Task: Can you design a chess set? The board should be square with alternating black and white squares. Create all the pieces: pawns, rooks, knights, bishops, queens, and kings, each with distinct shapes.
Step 4015:
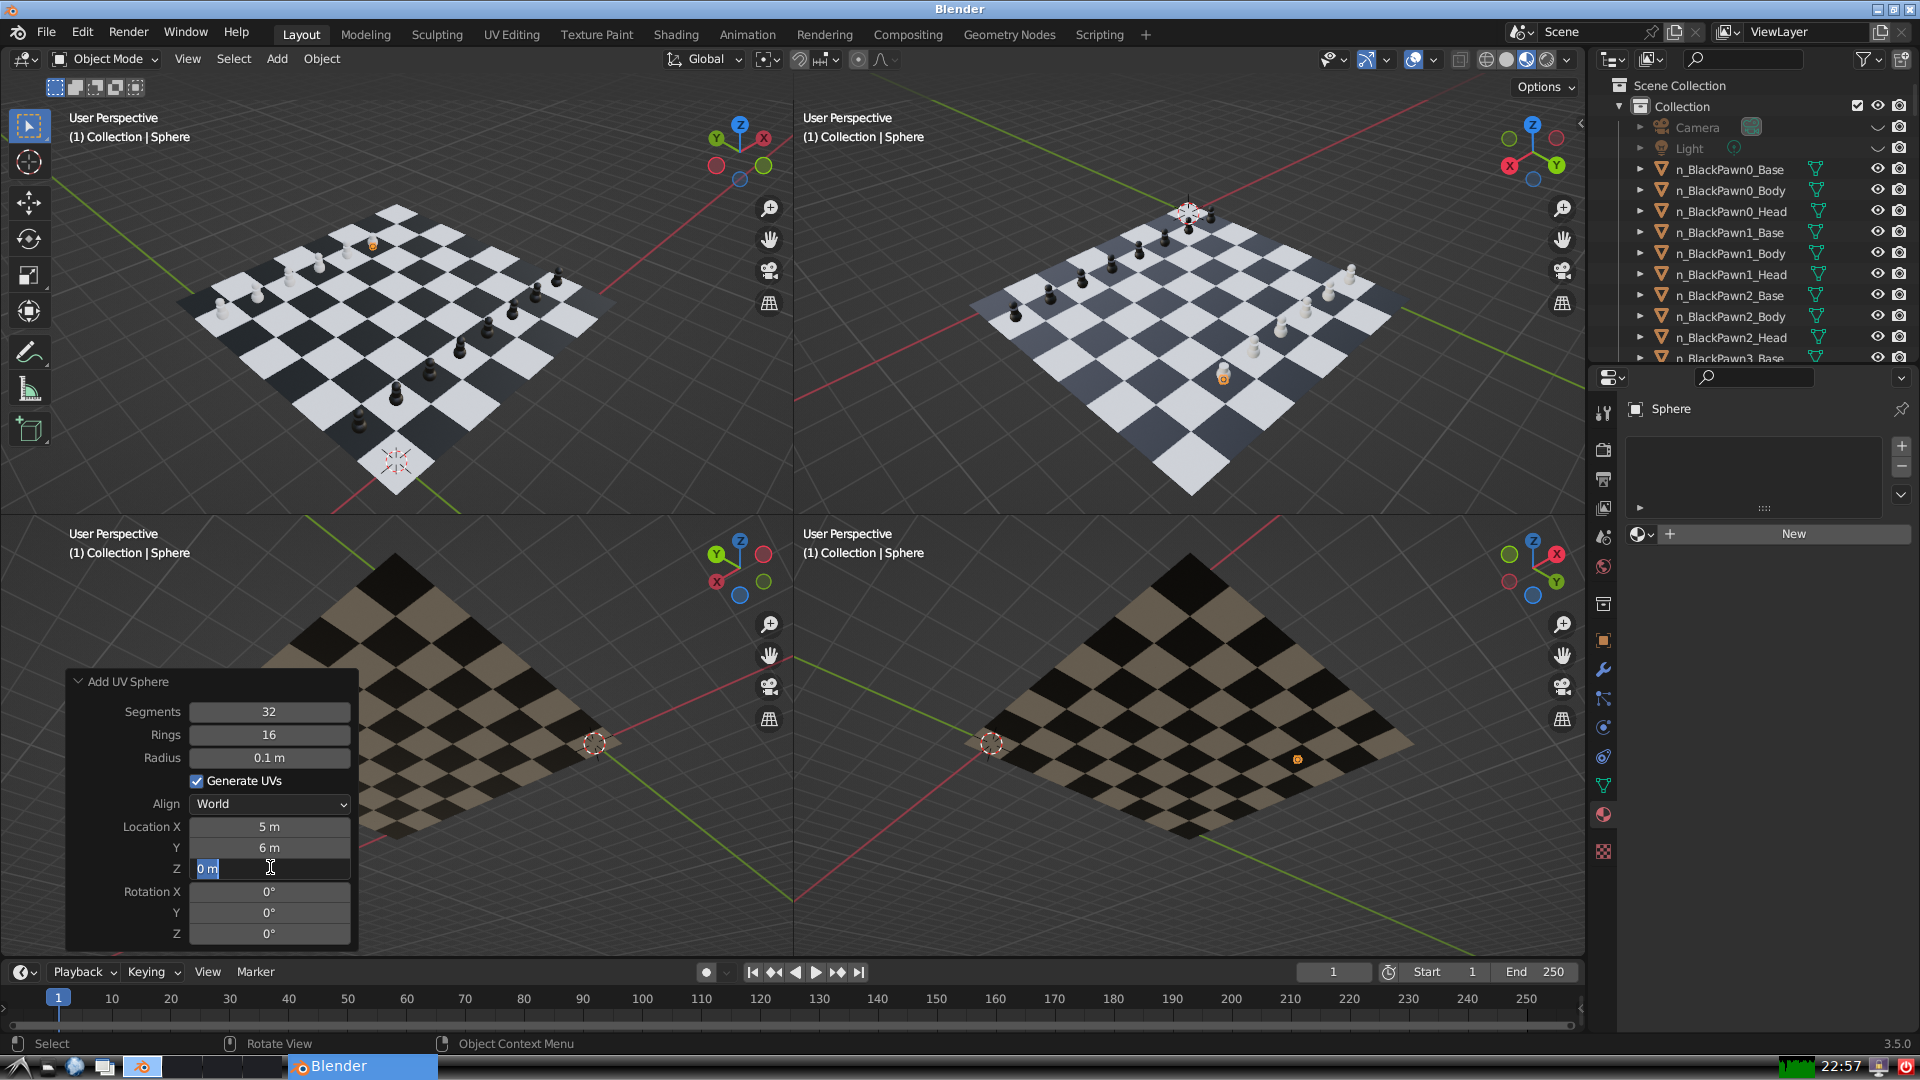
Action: input_text: 0.5